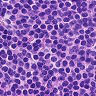
Metastatic tissue present: no